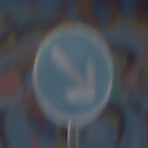
Verkehrszeichen: VorgeschriebeneVorbeifahrtRechts
Umgebung: Roofed, Special
Tageszeit: Midday
Wetter: Overcast
Licht: Natural
Jahreszeit: NotSpecified
Kontrast: MediumContrast